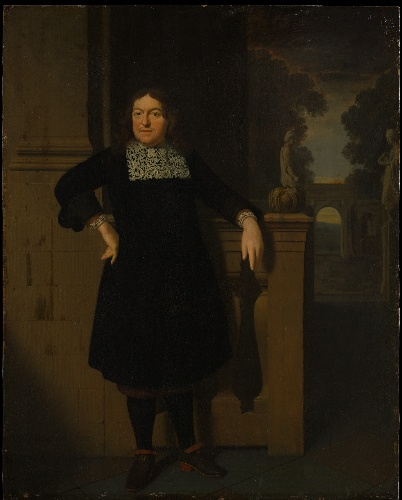
Title: Johan Hulshout (1623–1687)
Artist: Pieter van Slingelandt
Artist bio: Dutch, Leiden 1640–1691 Leiden
Date: ca. 1670 or slightly later
Object type: Painting
Classification: Paintings
Medium: Oil on wood
Dimensions: 14 1/2 x 11 3/4 in. (36.8 x 29.8 cm)
Department: European Paintings
Credit line: Purchase, 1871
Accession year: 1871
Repository: Metropolitan Museum of Art, New York, NY
Tags: Men|Portraits